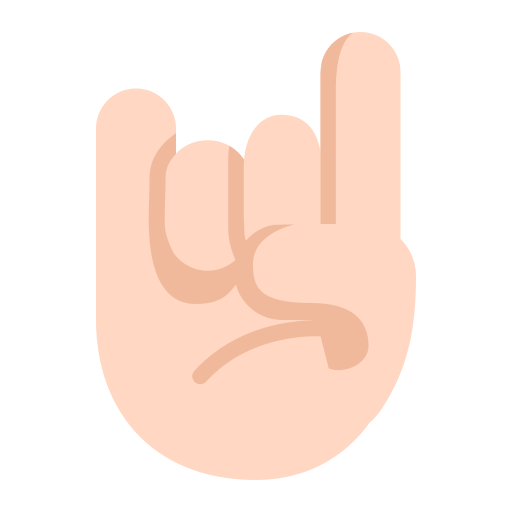
sign of the horns flat light